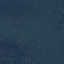
Land use / land cover: Forest